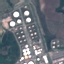
Label: Industrial